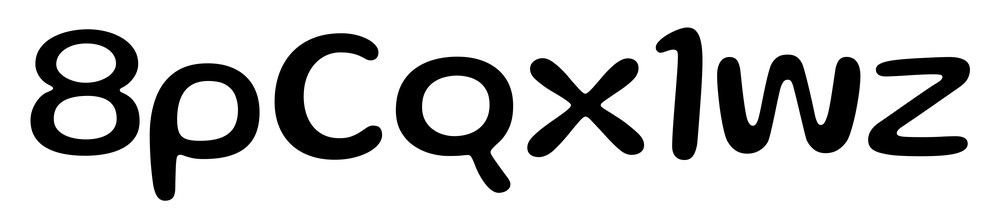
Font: Gluten_Regular